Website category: jobs
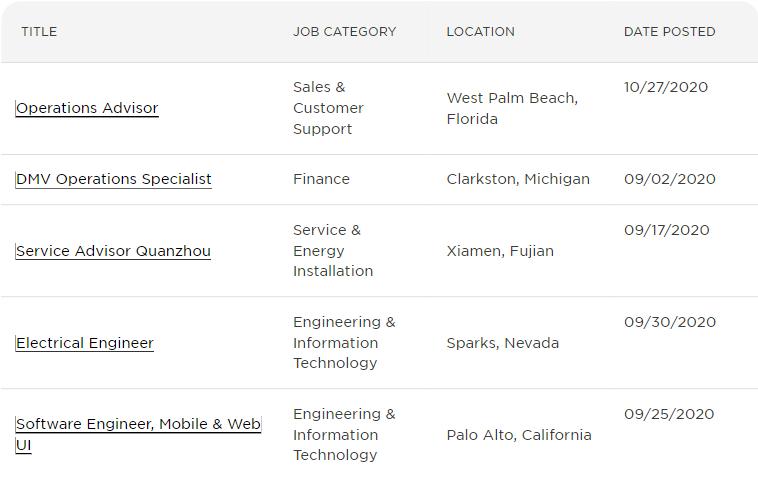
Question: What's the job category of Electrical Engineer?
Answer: Engineering & Information Technology

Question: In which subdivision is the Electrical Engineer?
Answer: Engineering & Information Technology

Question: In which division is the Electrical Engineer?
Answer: Engineering & Information Technology

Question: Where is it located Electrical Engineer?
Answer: Engineering & Information Technology

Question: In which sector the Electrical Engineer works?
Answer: Engineering & Information Technology

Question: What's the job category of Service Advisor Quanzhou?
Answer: Service & Energy Installation

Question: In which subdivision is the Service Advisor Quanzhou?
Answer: Service & Energy Installation

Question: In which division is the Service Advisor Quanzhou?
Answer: Service & Energy Installation

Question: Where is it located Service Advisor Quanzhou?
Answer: Service & Energy Installation

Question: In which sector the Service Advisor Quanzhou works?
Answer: Service & Energy Installation

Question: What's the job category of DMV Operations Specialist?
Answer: Finance

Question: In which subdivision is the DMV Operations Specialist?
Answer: Finance

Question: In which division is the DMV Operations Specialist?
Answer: Finance

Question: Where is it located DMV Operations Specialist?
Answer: Finance

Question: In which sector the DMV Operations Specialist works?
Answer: Finance

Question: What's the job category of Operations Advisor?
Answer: Sales & Customer Support

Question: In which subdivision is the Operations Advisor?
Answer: Sales & Customer Support

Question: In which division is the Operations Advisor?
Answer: Sales & Customer Support

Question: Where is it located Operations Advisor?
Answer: Sales & Customer Support

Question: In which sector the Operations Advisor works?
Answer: Sales & Customer Support

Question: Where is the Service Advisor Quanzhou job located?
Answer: Xiamen, Fujian

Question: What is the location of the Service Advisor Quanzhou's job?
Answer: Xiamen, Fujian

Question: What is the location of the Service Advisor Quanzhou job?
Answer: Xiamen, Fujian

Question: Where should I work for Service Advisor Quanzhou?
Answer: Xiamen, Fujian

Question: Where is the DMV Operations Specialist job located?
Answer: Clarkston, Michigan

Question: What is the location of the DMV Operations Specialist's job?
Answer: Clarkston, Michigan

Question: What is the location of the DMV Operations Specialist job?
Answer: Clarkston, Michigan

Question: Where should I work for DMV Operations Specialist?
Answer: Clarkston, Michigan

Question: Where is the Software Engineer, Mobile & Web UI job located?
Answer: Palo Alto, California

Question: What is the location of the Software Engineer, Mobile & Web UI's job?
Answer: Palo Alto, California

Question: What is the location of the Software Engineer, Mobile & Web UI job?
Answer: Palo Alto, California

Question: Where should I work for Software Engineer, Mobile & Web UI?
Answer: Palo Alto, California

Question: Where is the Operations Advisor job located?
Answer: West Palm Beach, Florida

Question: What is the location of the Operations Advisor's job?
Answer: West Palm Beach, Florida

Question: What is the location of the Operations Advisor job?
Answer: West Palm Beach, Florida

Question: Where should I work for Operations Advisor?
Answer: West Palm Beach, Florida

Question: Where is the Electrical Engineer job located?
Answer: Sparks, Nevada

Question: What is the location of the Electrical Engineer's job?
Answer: Sparks, Nevada

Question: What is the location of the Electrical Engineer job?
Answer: Sparks, Nevada

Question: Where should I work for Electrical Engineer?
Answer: Sparks, Nevada

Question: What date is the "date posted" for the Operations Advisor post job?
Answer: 10/27/2020

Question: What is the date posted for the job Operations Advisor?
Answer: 10/27/2020

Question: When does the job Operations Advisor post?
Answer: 10/27/2020

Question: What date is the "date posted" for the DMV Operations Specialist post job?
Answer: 09/02/2020

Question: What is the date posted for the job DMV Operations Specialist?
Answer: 09/02/2020

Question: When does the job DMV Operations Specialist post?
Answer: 09/02/2020

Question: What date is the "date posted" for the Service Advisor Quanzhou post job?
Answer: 09/17/2020

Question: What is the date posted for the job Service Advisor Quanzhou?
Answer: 09/17/2020

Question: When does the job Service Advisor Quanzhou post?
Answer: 09/17/2020

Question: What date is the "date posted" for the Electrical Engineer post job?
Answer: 09/30/2020

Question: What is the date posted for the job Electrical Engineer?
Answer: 09/30/2020

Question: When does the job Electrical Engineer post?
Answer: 09/30/2020

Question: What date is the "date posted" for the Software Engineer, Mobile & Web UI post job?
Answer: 09/25/2020

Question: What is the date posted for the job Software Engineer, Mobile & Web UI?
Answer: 09/25/2020

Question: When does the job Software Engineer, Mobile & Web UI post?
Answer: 09/25/2020

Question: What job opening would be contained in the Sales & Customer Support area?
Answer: Operations Advisor

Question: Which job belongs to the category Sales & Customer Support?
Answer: Operations Advisor

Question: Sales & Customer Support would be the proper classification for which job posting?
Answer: Operations Advisor

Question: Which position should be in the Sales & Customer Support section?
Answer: Operations Advisor

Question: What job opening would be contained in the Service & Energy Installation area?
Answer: Service Advisor Quanzhou

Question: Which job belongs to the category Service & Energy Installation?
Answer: Service Advisor Quanzhou

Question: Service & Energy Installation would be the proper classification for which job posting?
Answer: Service Advisor Quanzhou

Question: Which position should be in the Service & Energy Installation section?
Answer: Service Advisor Quanzhou

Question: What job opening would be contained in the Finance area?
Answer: DMV Operations Specialist